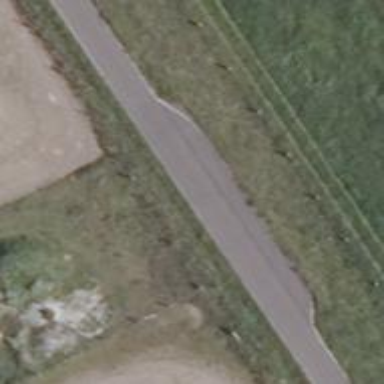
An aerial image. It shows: Passing place on the road.